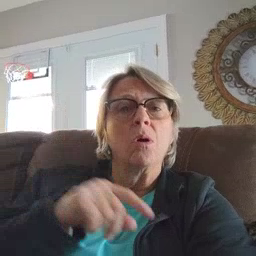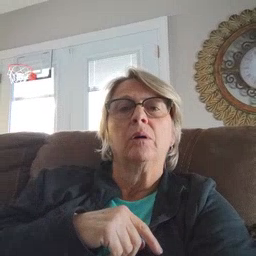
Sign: for